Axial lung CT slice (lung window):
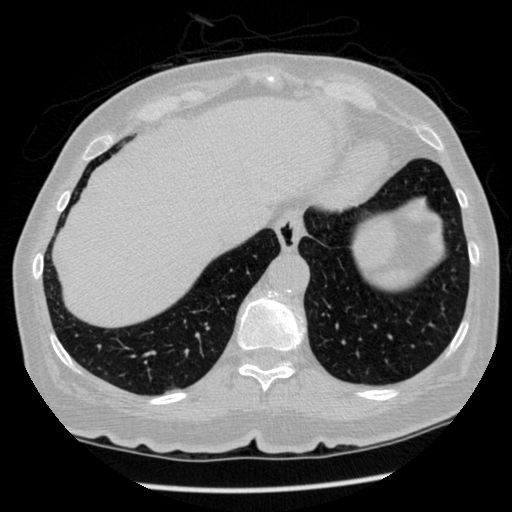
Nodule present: no